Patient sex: M
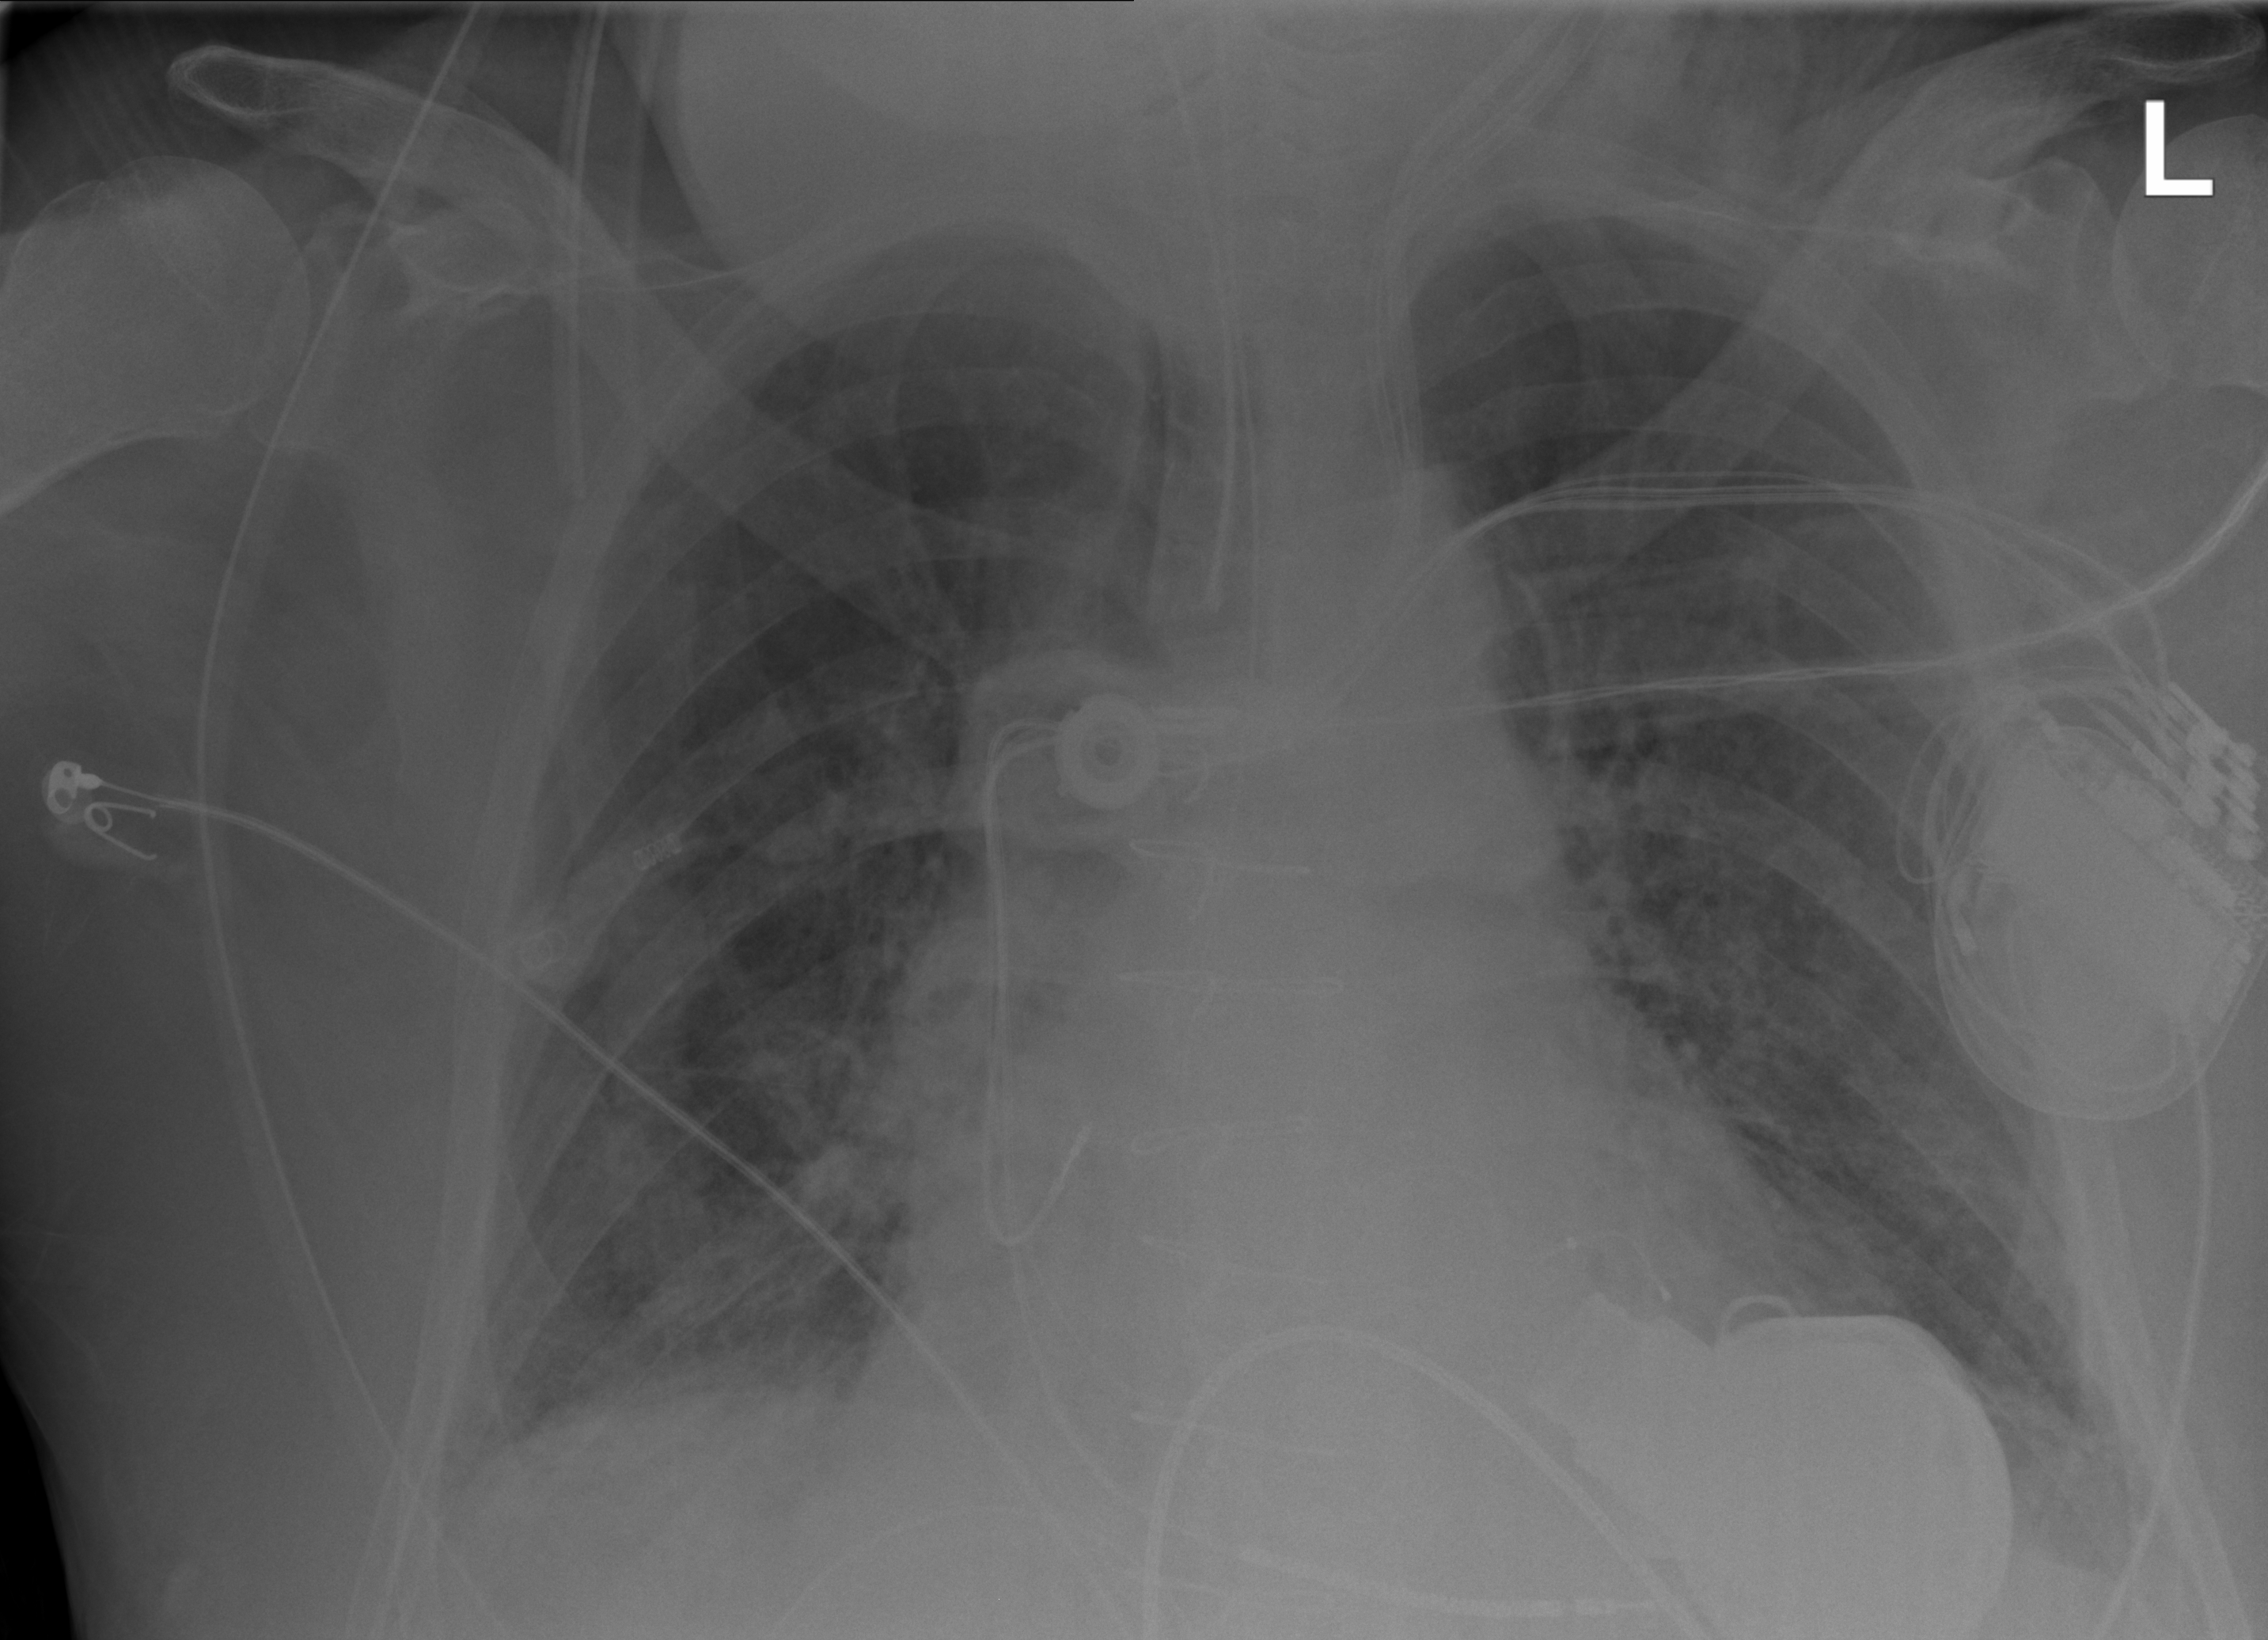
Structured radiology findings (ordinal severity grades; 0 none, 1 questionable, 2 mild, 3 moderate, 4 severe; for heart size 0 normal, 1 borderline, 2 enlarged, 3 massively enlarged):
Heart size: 2
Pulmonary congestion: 2
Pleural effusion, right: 0
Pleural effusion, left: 0
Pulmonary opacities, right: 2
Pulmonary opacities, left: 2
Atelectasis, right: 2
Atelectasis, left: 2